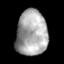
Tissue: lung
Cell type: T cells
Senescence score: 0.2119
Nuclear area (px): 1384
Mean DAPI intensity: 168.119